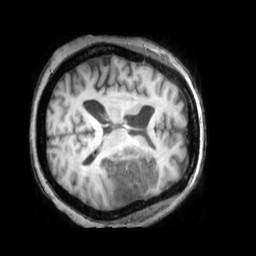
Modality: T1w
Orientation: axial
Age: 69
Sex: female
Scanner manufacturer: philips
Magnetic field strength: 3 T
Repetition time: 0.009867 s
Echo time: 0.004592 s